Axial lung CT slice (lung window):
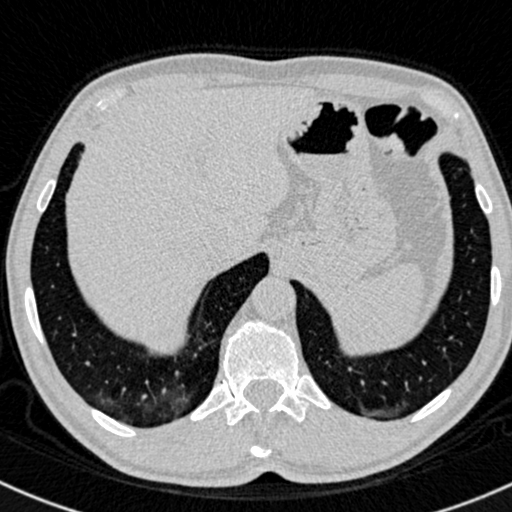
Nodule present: no